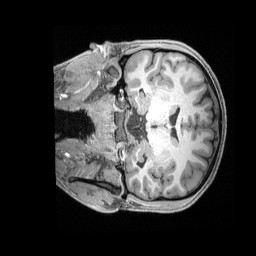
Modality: T1w
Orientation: coronal
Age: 26
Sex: male
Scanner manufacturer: siemens
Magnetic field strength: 3 T
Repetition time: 2.4 s
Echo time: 0.00228 s